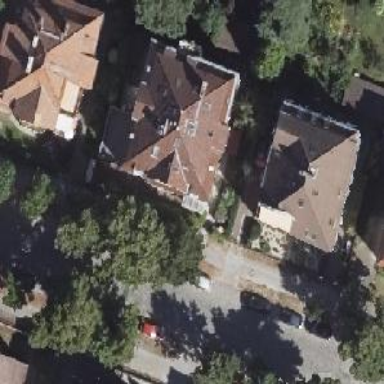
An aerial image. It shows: Beautiful apartment building with mansard roof.